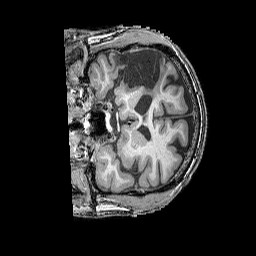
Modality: T1w
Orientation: coronal
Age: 56
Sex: male
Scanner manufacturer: siemens
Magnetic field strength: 3 T
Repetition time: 2.25 s
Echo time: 0.00411 s